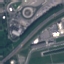
Land use / land cover class: Highway